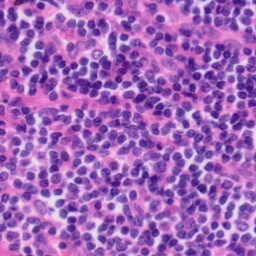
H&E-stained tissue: Tonsil